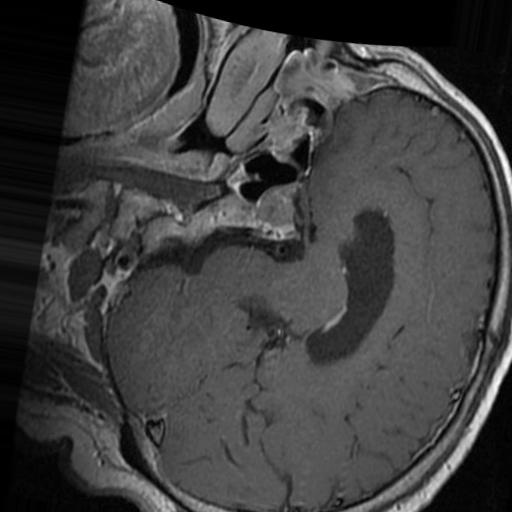
Label: brain_tumor